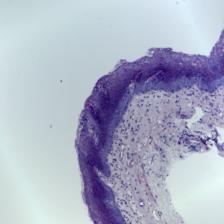
Diagnosis: Normal